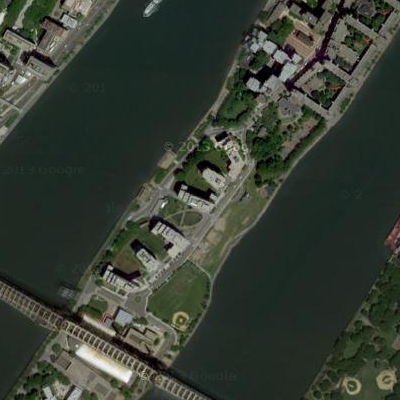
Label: dRiverLake